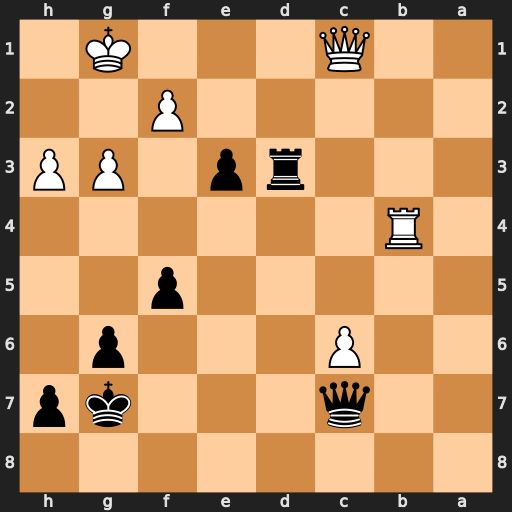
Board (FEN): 8/2q3kp/2P3p1/5p2/1R6/3rp1PP/5P2/2Q3K1
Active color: b
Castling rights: -
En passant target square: -
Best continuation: exf2+ Kf1 Qxg3